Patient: sex M, age 50
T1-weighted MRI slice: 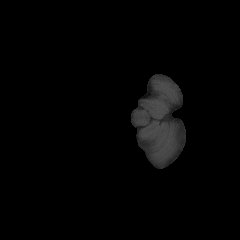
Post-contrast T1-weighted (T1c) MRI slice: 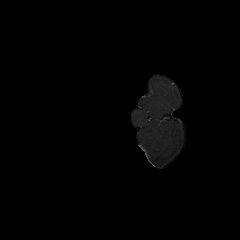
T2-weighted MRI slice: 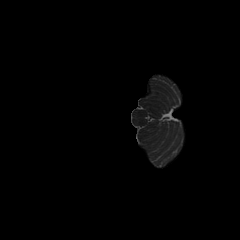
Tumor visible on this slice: no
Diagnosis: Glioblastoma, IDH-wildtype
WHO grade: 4